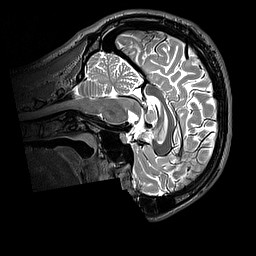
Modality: T2w
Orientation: sagittal
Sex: male
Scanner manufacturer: siemens
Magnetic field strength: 3 T
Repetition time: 3.2 s
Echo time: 0.409 s